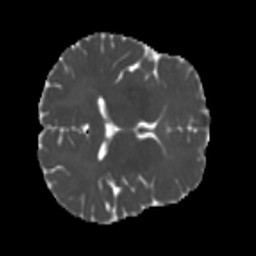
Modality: MD
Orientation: axial
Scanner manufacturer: siemens
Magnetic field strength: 3 T
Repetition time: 4 s
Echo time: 0.0594 s